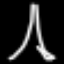
Label: The Eiffel Tower